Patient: sex F, age 43
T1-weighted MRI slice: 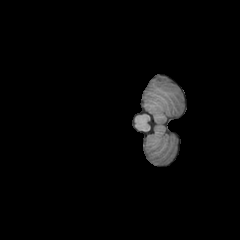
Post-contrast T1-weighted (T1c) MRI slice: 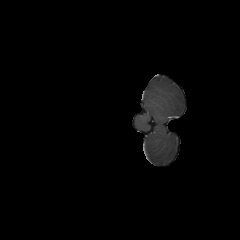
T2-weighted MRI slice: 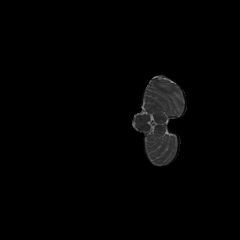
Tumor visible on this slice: no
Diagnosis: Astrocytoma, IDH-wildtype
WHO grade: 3